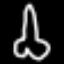
Label: frog